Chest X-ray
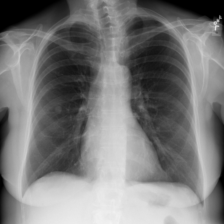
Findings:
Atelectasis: negative
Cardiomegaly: negative
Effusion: negative
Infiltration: negative
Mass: negative
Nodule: positive
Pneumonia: negative
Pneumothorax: negative
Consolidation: negative
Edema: negative
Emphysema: negative
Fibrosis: negative
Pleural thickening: negative
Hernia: negative